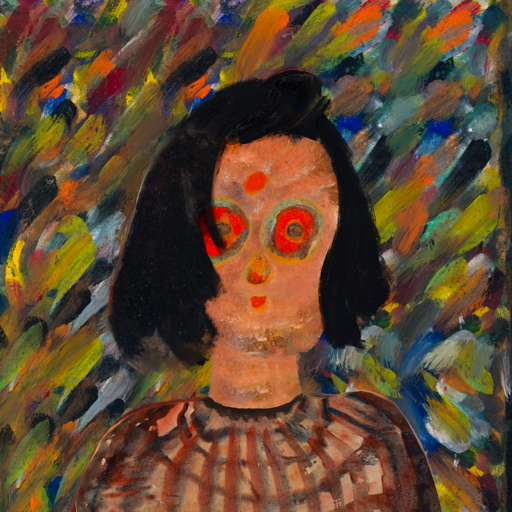
Background: An_Impression, Head And Neck Front: Boggyland, Face Front: Sisters, Bust: Orphan, Hair Front: Mosgoul, Head Accessory: Blank, Second Necklace: Blank, Necklace: Blank, Baby: Blank